Modality: planning_CT
Slice 5 of 80
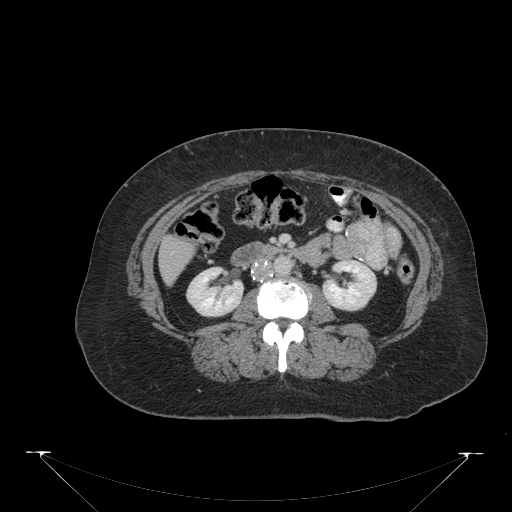